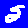
Digit: 5